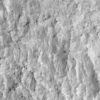
Label: not_dusty